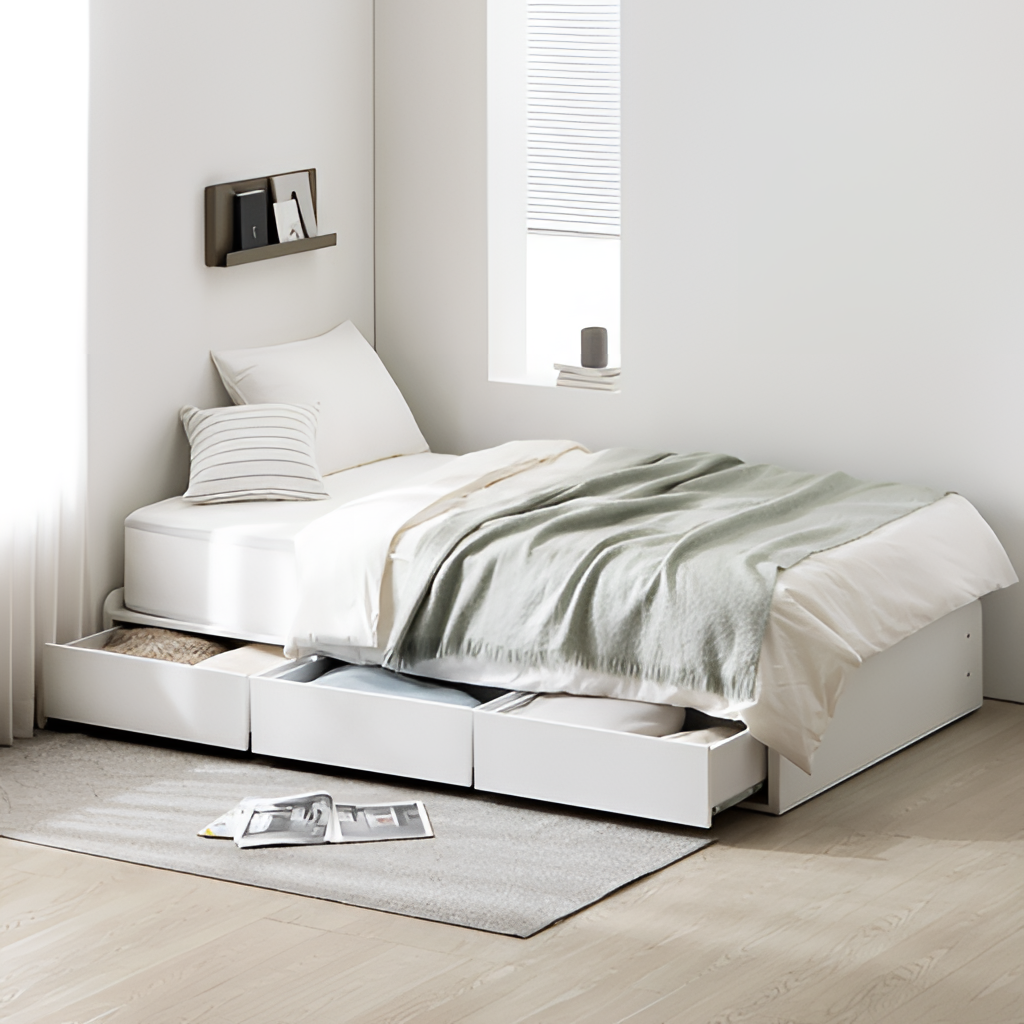
bedroom, white wood bed with storage, minimalist, white paint wallpaper, with solid pattern, wood flooring, with plank pattern